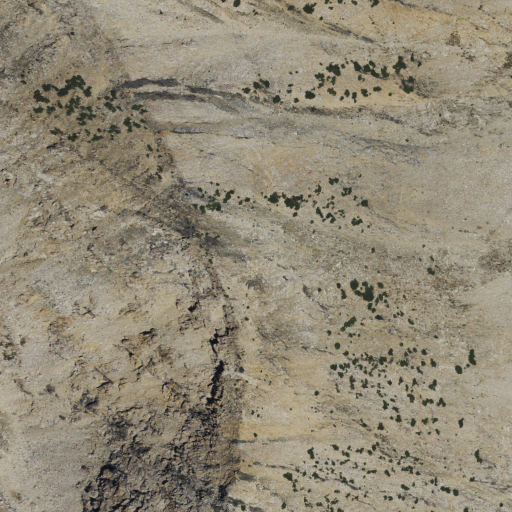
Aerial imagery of ridge(s) in California named Le Conte Divide containing barren land, grassland, and shrub